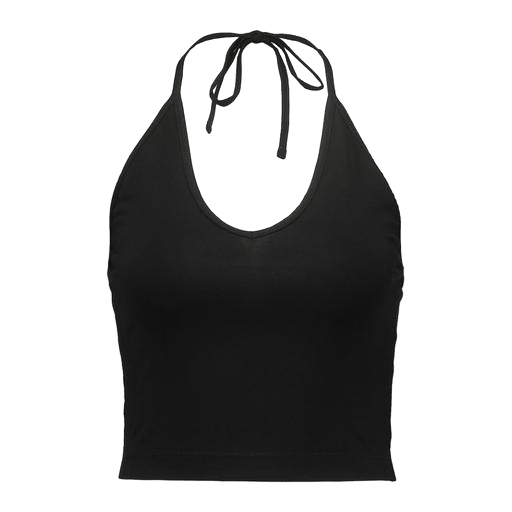
black halter top, black halterneck, black open-back halterneck top, white background